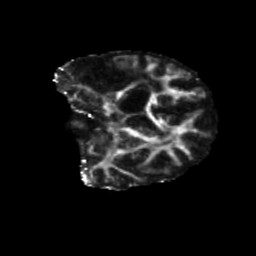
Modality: FA
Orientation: coronal
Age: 54
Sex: male
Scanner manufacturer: siemens
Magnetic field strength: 3 T
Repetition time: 5.25 s
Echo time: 0.08 s